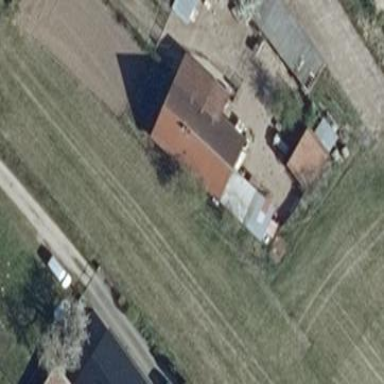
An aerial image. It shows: Simple and straightforward house.